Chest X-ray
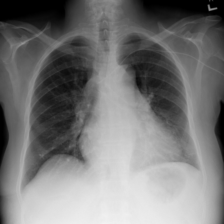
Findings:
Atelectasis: negative
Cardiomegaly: positive
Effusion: positive
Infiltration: negative
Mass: negative
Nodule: negative
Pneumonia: negative
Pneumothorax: negative
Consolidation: negative
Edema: negative
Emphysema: negative
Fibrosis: negative
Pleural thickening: negative
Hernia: negative